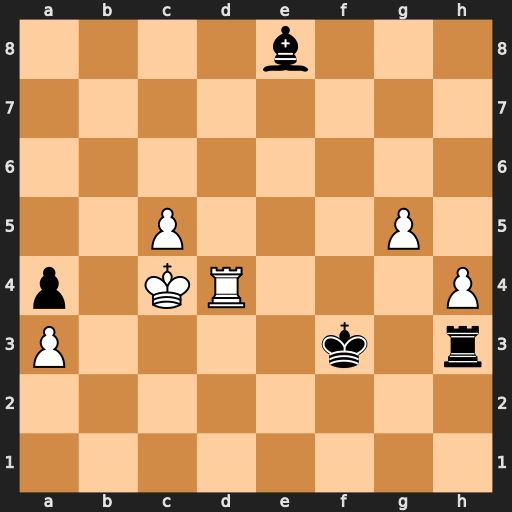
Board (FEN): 4b3/8/8/2P3P1/p1KR3P/P4k1r/8/8
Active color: w
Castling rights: -
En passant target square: -
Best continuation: Rd3+ Kg4 Rxh3 Kxh3 h5 Kg4 h6